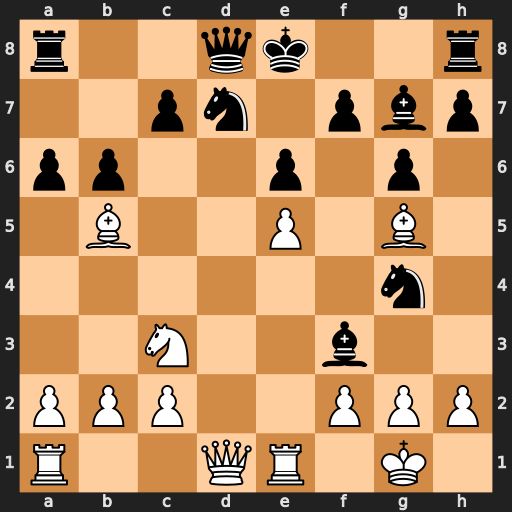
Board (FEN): r2qk2r/2pn1pbp/pp2p1p1/1B2P1B1/6n1/2N2b2/PPP2PPP/R2QR1K1
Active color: w
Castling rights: kq
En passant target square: -
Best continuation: Bxd7+ Qxd7 Qxf3